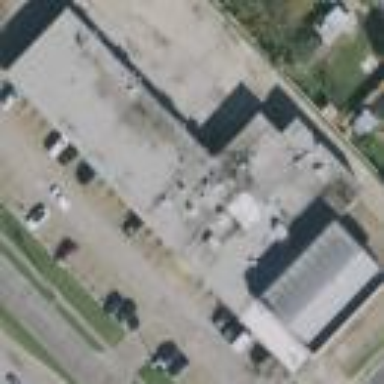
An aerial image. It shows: Retail building.